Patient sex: F
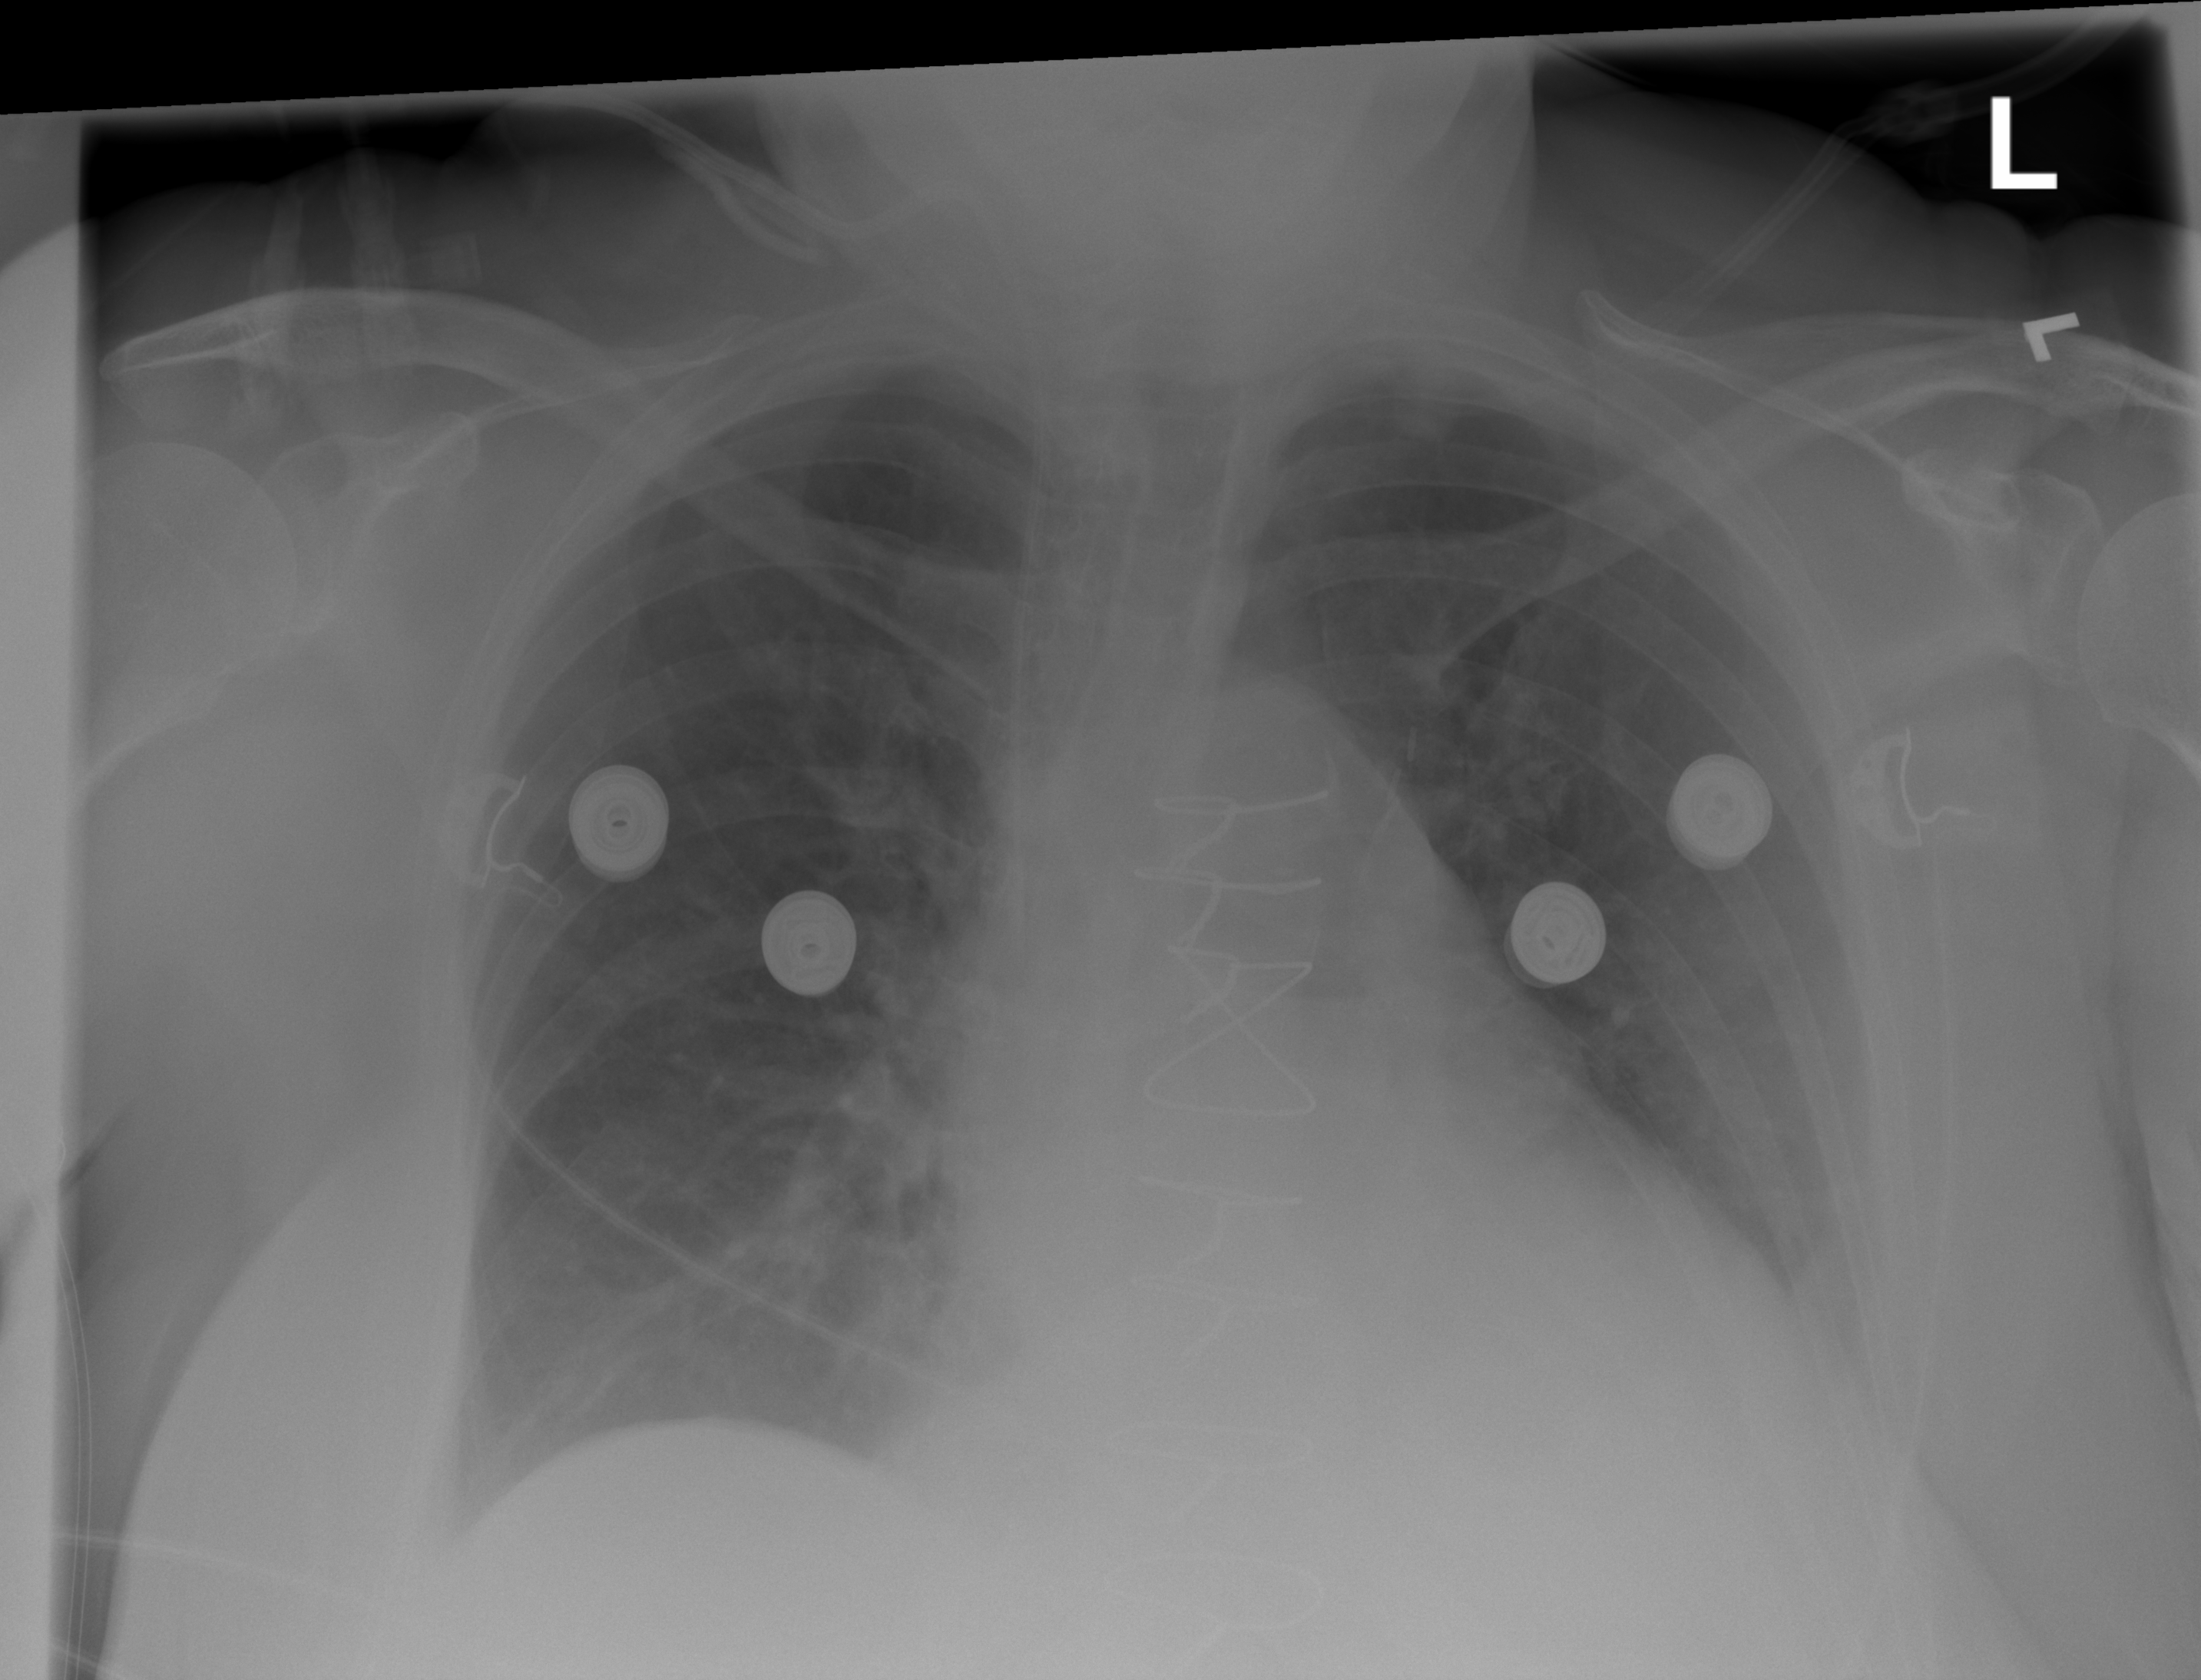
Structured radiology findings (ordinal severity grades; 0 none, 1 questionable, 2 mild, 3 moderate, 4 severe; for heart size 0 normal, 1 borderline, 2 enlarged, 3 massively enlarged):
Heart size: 2
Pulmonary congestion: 0
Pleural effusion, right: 0
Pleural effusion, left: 2
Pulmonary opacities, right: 0
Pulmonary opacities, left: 0
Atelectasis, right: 0
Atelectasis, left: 2